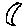
Label: moon